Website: home-depot
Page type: billing-address
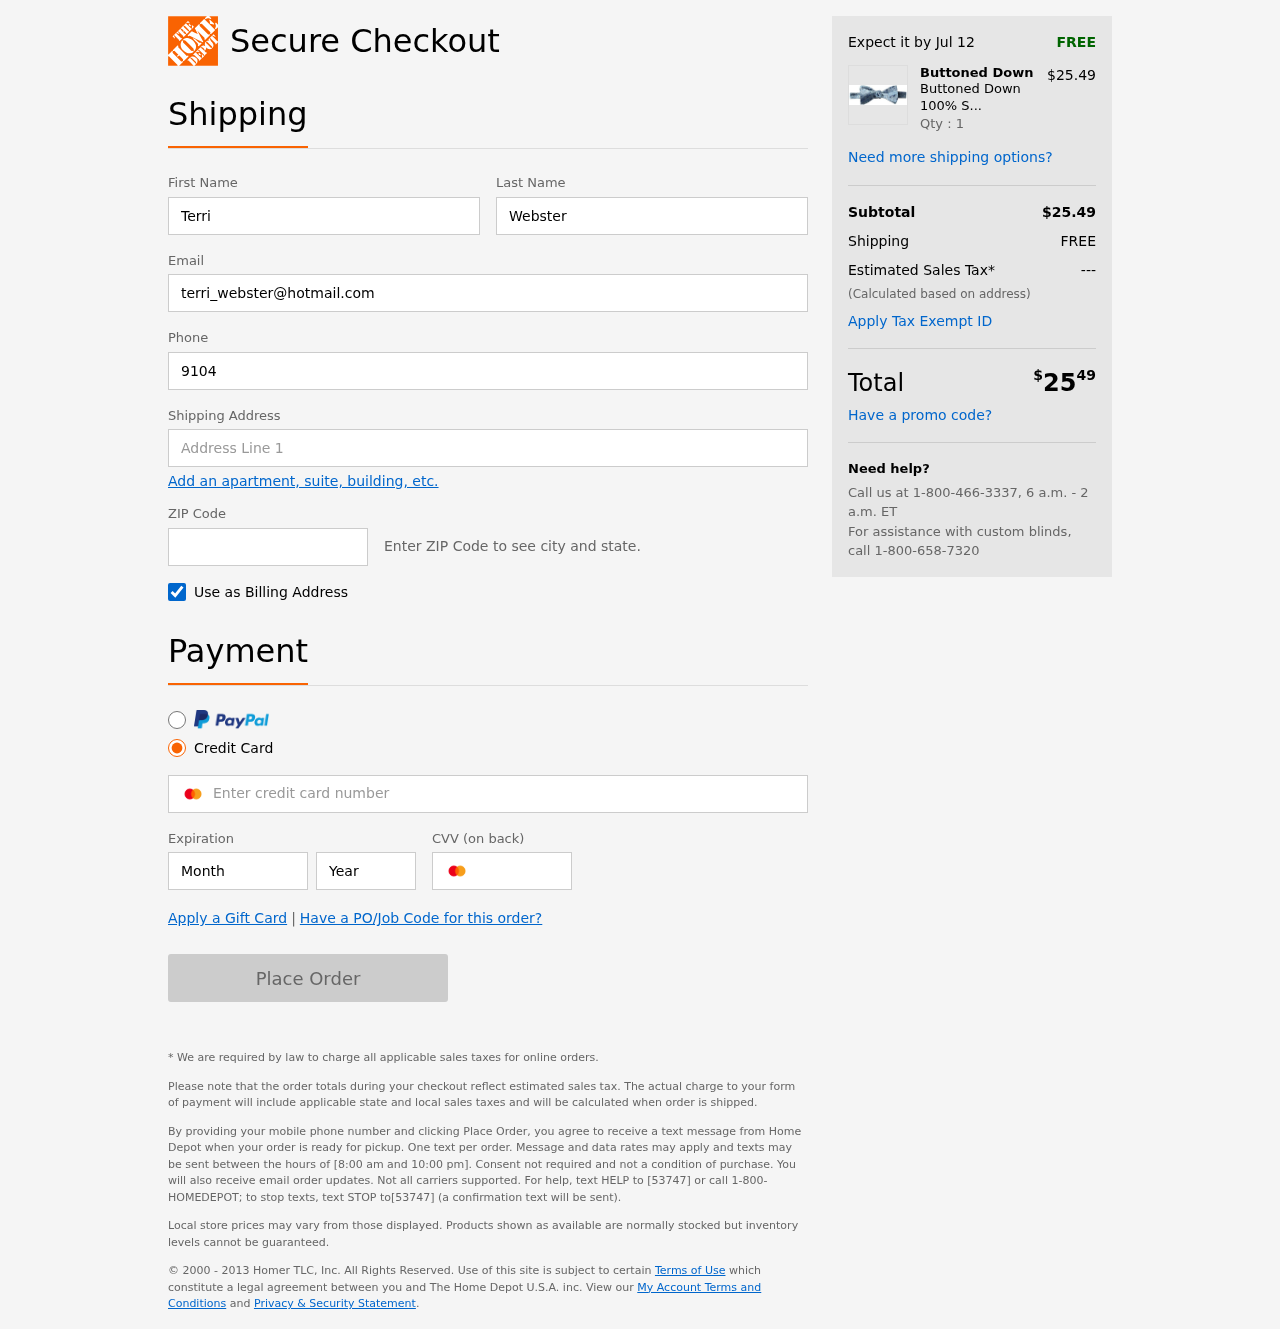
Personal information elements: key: PII_FIRSTNAME
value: Terri
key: PII_LASTNAME
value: Webster
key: PII_EMAIL
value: terri_webster@hotmail.com
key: PII_PHONE
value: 9104394106
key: PII_STREET
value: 432 Laura Terrace Apt. 480
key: PII_POSTCODE
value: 12178
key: PII_CARD_NUMBER
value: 2249 2600 4394 8089
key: PII_CARD_EXPIRY_MONTH
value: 09
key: PII_CARD_CVV
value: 037
Product elements: key: PRODUCT1_BRAND
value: Buttoned Down
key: PRODUCT1_NAME
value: Buttoned Down 100% Silk Self Bow Tie, Turquoise Paisley, One Size
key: PRODUCT1_PRICE
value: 25.49
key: PRODUCT1_QUANTITY
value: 1
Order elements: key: ORDER_DELIVERY_DATE
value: Jul 12
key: ORDER_SUBTOTAL
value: $25.49
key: ORDER_SHIPPING_COST
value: FREE
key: ORDER_TAX
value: ---
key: ORDER_TOTAL2
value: $2549